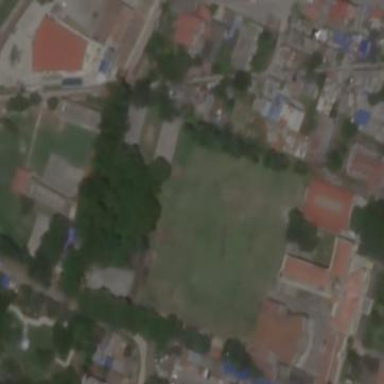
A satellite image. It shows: School.